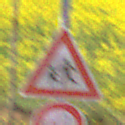
Verkehrszeichen: KinderRechts
Zusatzzeichen unten: VerbotUeberholenEinspurigeFahrzeuge
Umgebung: Outdoor, RoadRail
Tageszeit: MorningAfternoon
Wetter: Clear
Licht: Natural
Jahreszeit: NotSpecified
Kontrast: HighContrast